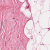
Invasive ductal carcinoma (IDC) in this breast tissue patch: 0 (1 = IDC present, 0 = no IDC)